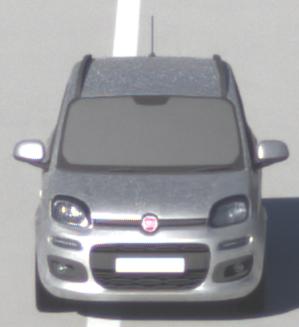
Make: Fiat
Model: Panda 1.2 8V
Detailed model: Panda (312)
Model produced from: 2013/02
Model produced until: 2013/12
Doors: 5
Color: white
Road condition: dry road
Daytime: morning or afternoon
Contrast: high contrast